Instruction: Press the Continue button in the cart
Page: cart
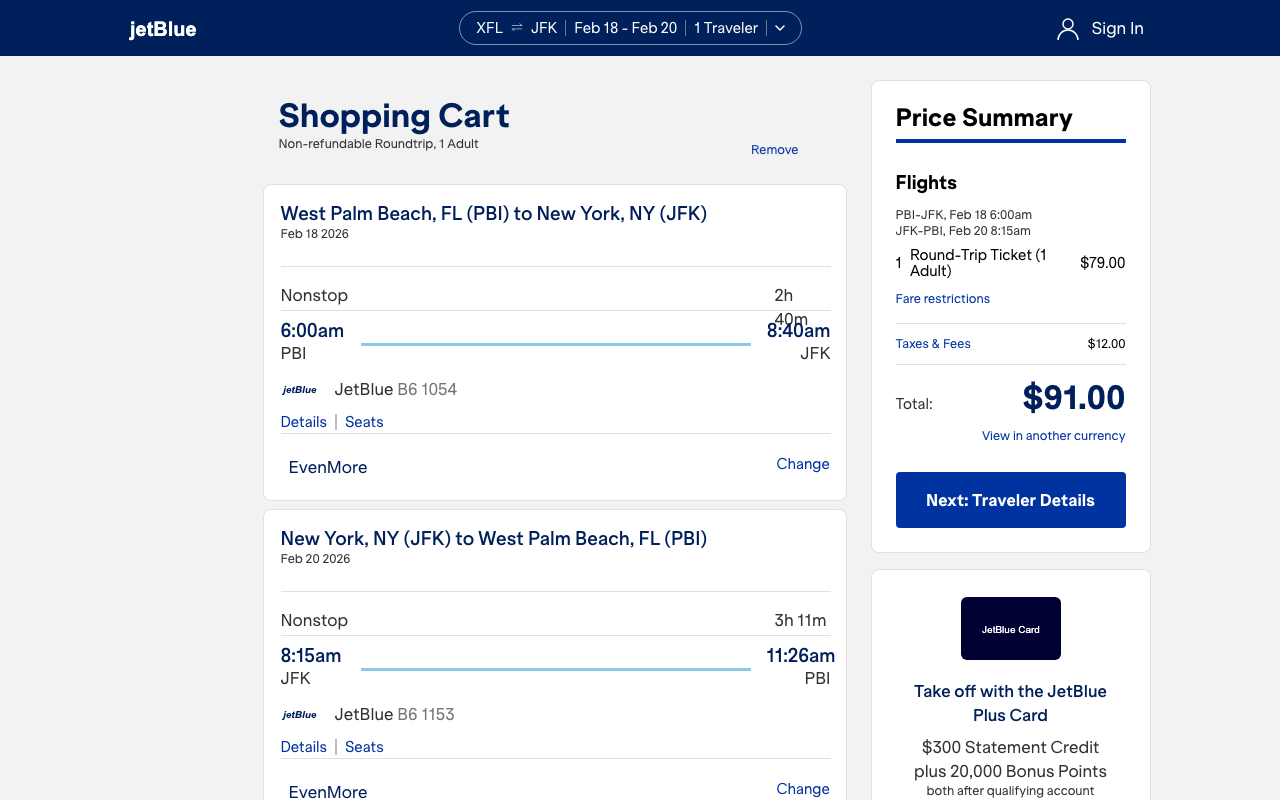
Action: click